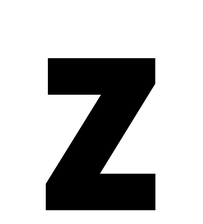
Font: Roboto_Condensed_Black